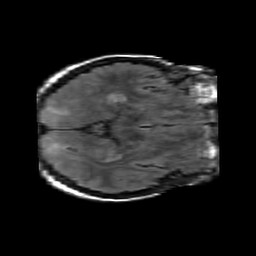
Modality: FLAIR
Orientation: axial
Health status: ill
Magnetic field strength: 3 T